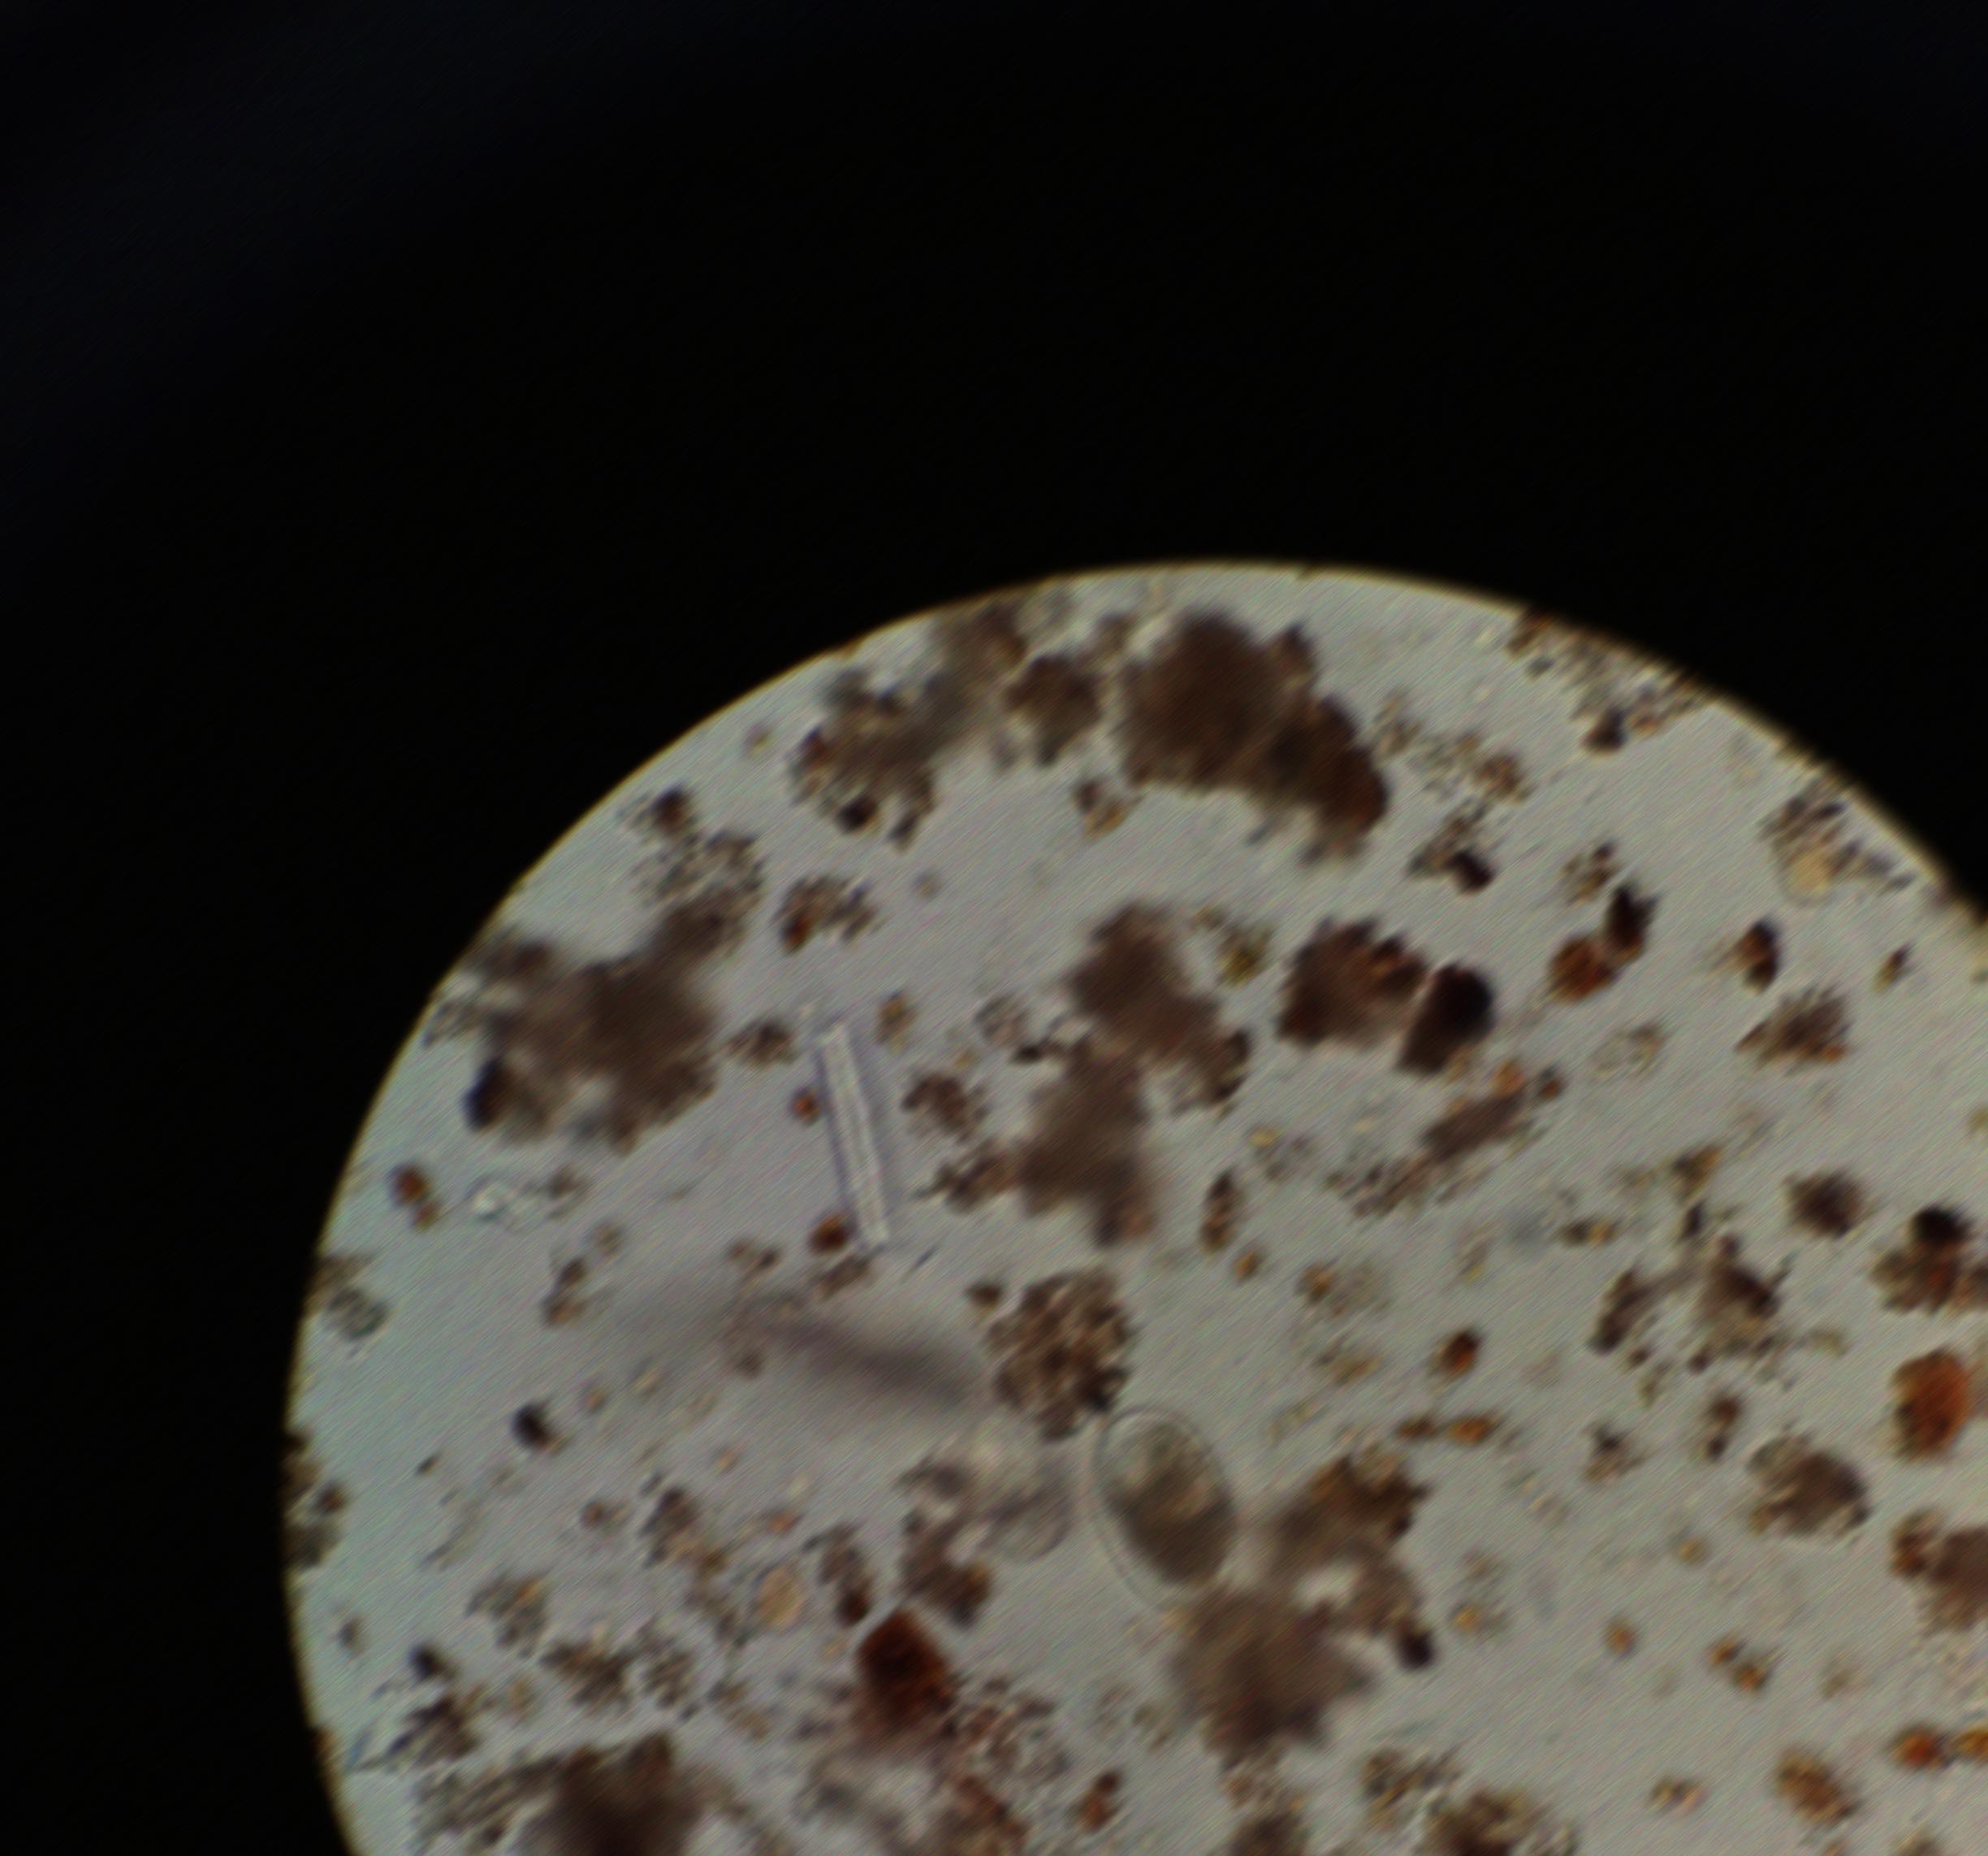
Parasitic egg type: Hookworm egg